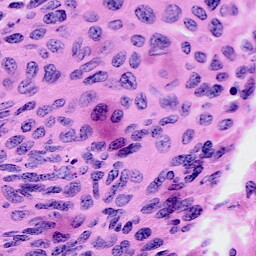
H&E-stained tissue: Cervix